Question: I have div as below:
'''
<div id="divObservationInput" style="height: 55%; vertical-align: text-bottom;" class="sloInputBox">
<div id="divEnlargeTextarea" style="height: 97%; width: 99%">
<textarea onkeyup="txtobservationbox_onTextChanged();return false;" name="txtobservationbox" id="txtobservationbox" style="height: 100%; width: 100%; overflow: auto; font-size: 12pt;">@ViewBag.ObserverText</textarea>
</div>
</div>
'''
And button div as:
'''
<div id="DivShowInModal" style="background: rgba(0,0,0,0.8);">
<div>
<div style="padding-top: 1%; text-align: right; position: relative; width: 80%; height:2%">
<button onclick="CloseShowInModal()" class="buttoncss">Close</button>
</div>
<div id="divModal" style="max-height: 500px; min-height: 500px;">
</div>
</div>
</div>
'''
Its looking:

I want to shoft that close button to extreem right of div.
i.e. It should be extreem right to textarea.
Please help me.
I tried button setting its right padding to 100%.
But it didnt helped.
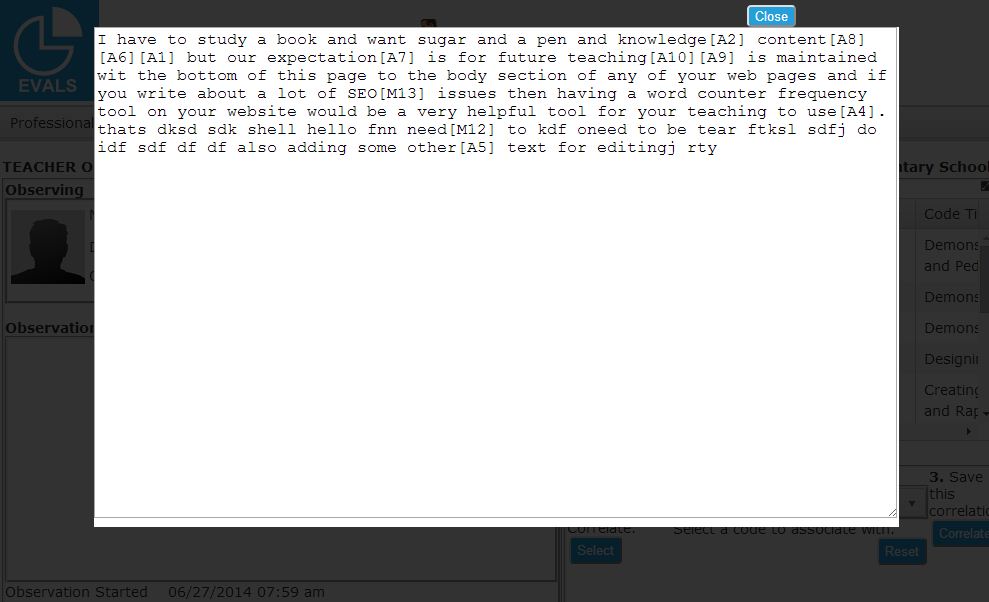
Answer: Change your '80%' 'width' to '100%' for this 'div'
'''
<div style="padding-top: 1%; text-align: right; position: relative; width: 100%; height:2%">
<button onclick="CloseShowInModal()" class="buttoncss">Close</button>
</div>
'''